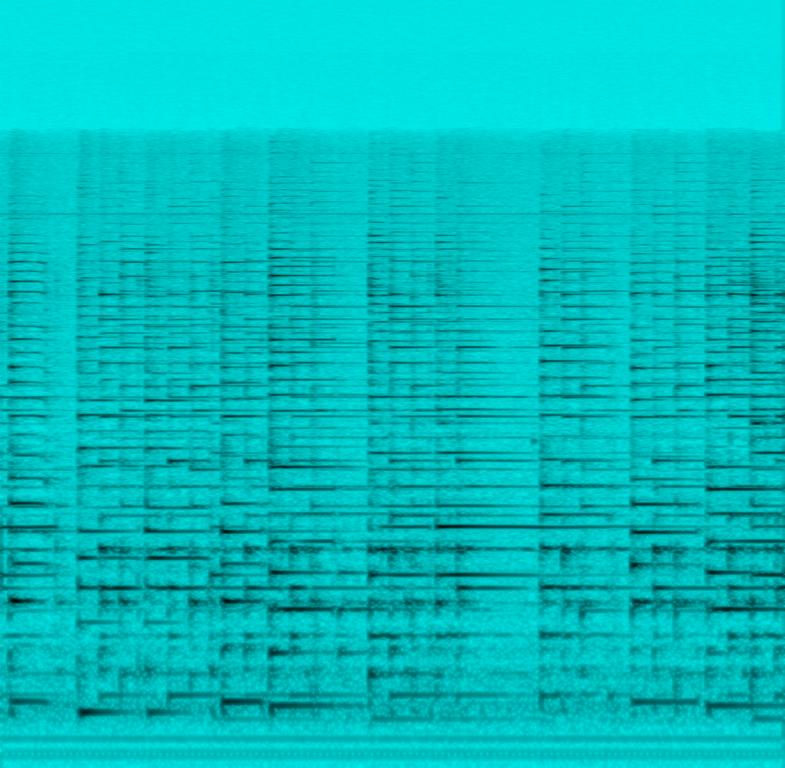
This music clip is of a musician playing a lilting melody on the Banjo. The tempo is medium with a rhythmic lead harmony. There is no other instrument used. The music is soft, mellow, nostalgic, and calming. Soothing and simple.